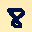
Label: 8